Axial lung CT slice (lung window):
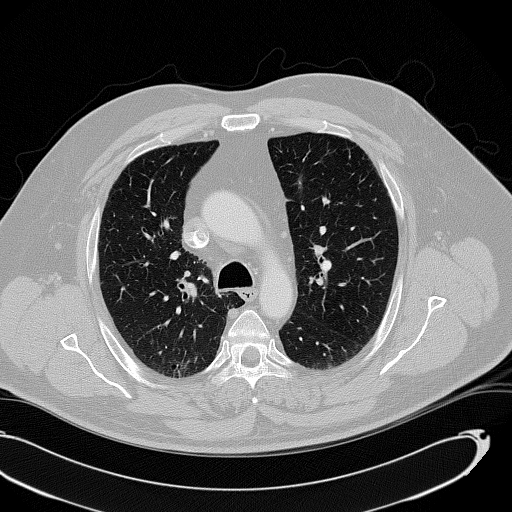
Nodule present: no